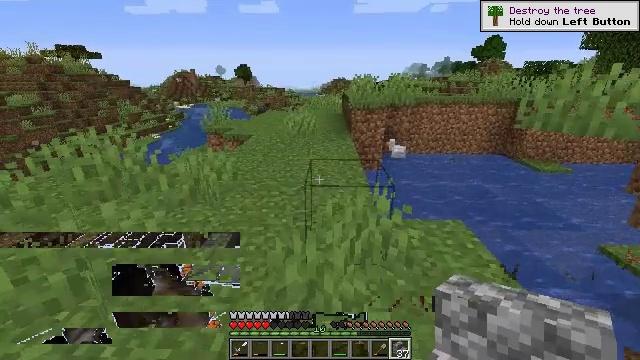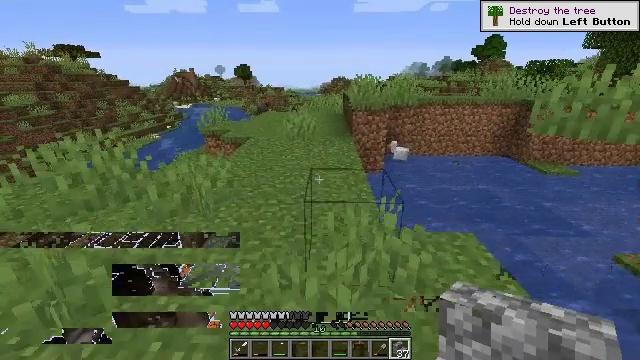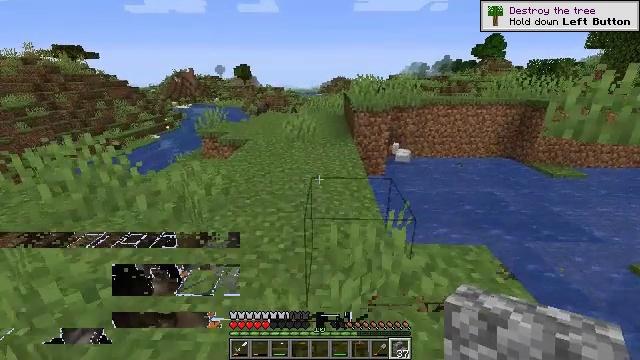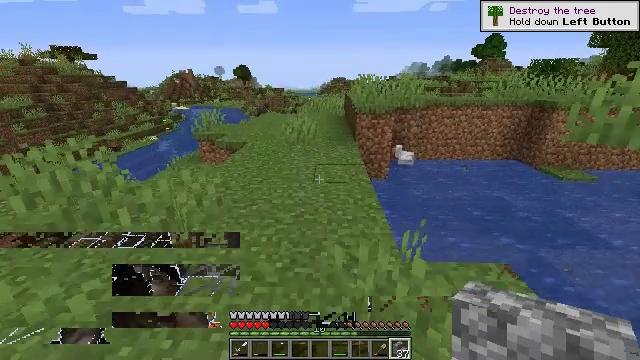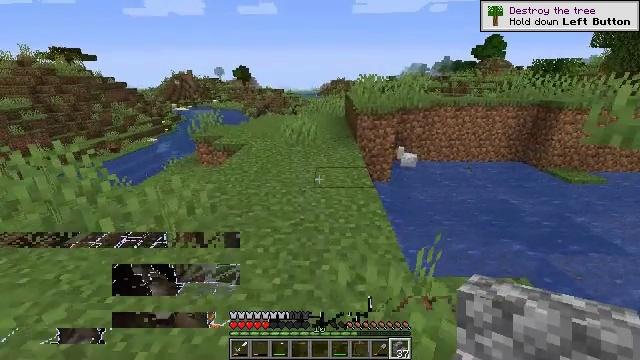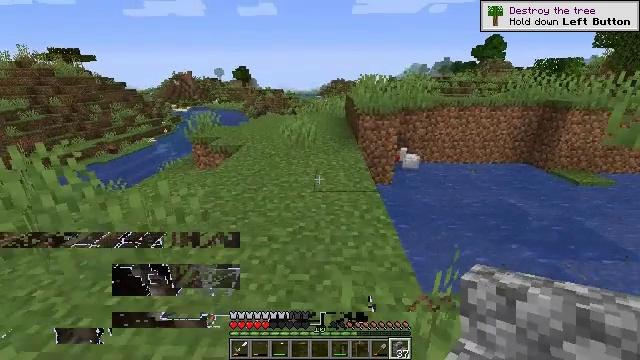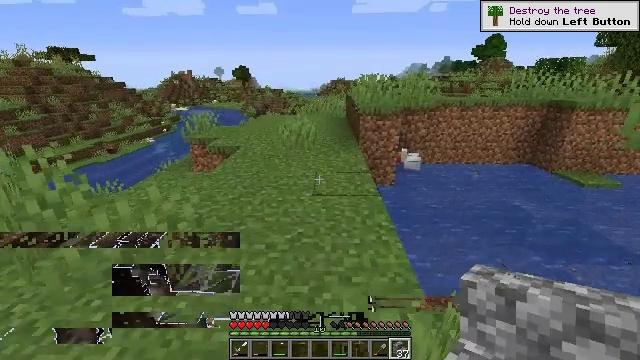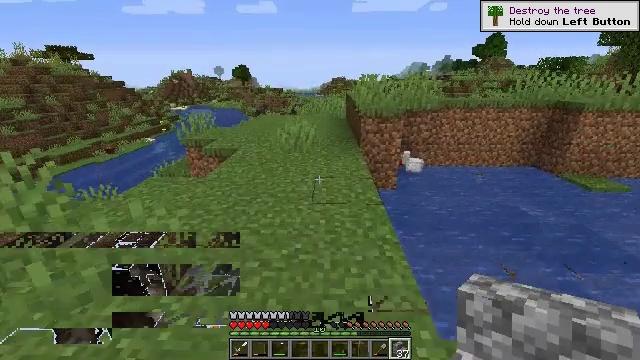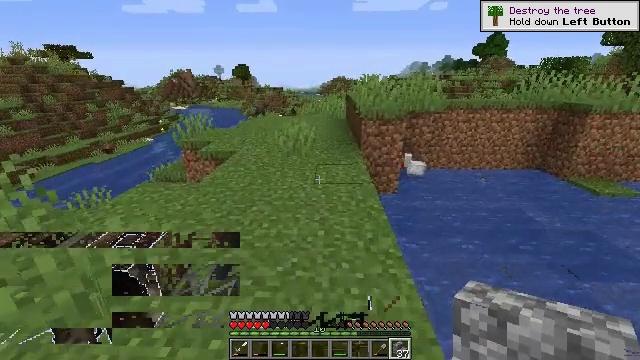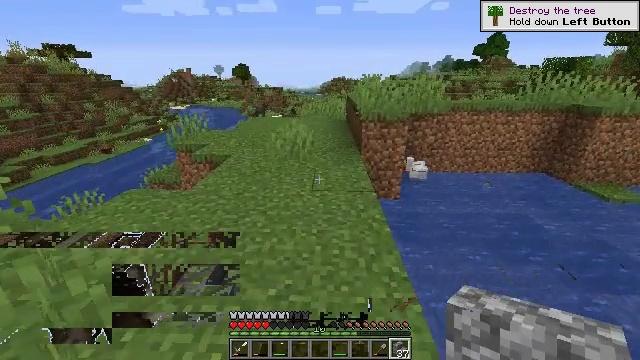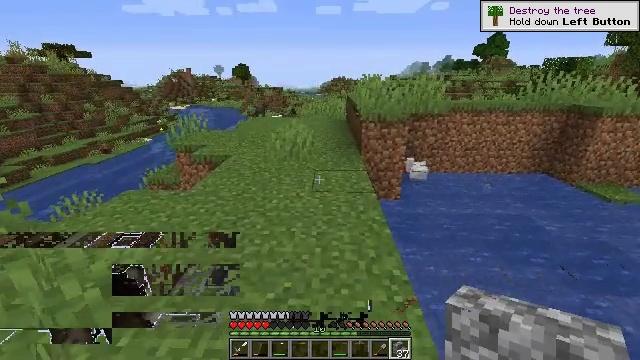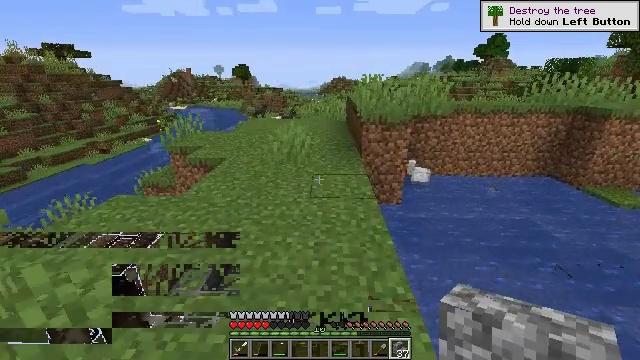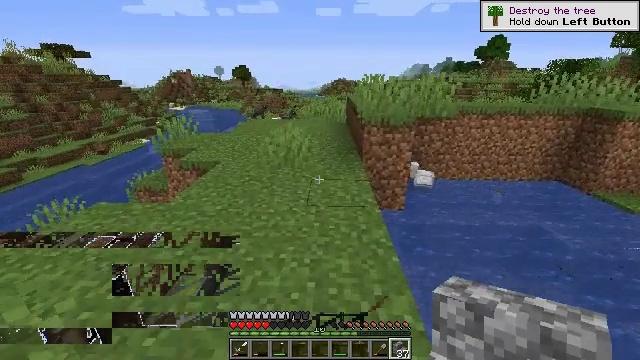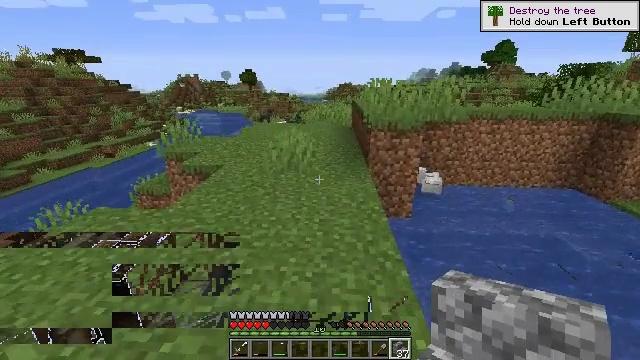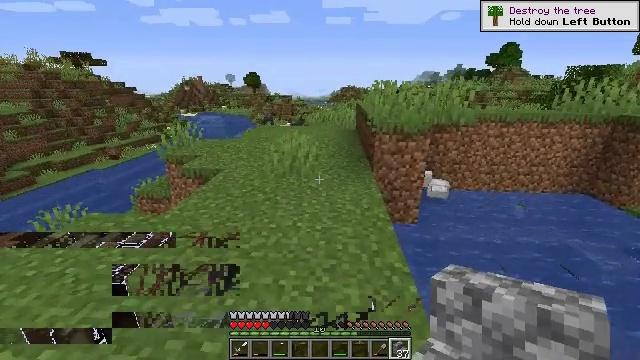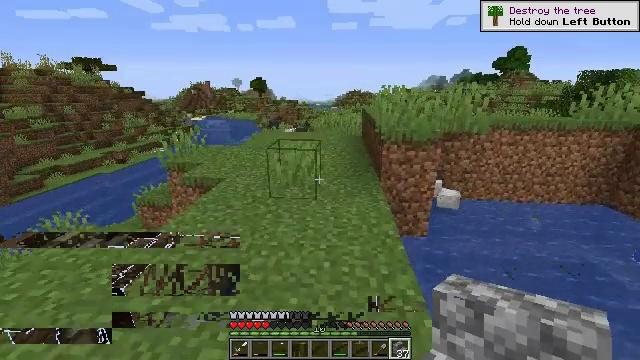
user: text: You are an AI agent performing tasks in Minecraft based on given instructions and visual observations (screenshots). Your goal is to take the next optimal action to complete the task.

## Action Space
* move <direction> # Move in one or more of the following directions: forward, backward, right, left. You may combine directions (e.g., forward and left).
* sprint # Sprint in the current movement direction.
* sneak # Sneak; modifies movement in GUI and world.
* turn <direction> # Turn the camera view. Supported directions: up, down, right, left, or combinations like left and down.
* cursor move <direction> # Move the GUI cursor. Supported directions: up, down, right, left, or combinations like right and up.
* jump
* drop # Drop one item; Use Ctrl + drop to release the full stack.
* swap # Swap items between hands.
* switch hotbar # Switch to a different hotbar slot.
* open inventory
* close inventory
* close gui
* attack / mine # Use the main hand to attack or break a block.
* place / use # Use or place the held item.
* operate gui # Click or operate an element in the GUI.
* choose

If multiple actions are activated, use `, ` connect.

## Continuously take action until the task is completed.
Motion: motion action
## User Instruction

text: Collect the cobblestone stairs.
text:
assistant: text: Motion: move forward
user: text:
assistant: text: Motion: move forward
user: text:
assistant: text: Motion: move forward
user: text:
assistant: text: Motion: move forward
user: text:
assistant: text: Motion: move forward
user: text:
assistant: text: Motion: move forward
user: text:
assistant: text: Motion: move forward
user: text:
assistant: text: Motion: move forward
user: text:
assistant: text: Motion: move forward
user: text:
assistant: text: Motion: move forward
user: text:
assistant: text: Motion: move forward
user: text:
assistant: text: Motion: move forward
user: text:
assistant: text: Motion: move forward, turn left
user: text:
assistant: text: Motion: move forward
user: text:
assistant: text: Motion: move forward, turn left and up
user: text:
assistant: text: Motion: move forward, turn left and up
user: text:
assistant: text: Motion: move forward
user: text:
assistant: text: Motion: move forward
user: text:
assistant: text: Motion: move forward, turn left and up
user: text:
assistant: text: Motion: move forward, turn left and up
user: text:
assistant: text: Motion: move forward
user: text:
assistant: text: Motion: move forward
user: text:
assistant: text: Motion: move forward, turn left
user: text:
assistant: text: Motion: move forward
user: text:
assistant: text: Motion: move forward
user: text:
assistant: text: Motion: move forward
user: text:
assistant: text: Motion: move forward
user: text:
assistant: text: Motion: move forward
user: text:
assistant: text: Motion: move forward
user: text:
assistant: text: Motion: move forward, switch to hotbar 1